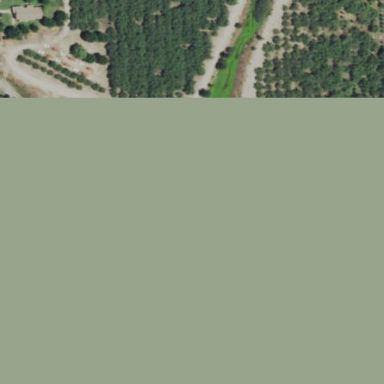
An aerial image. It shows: Orchard.